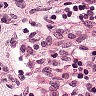
Metastatic tissue present: no